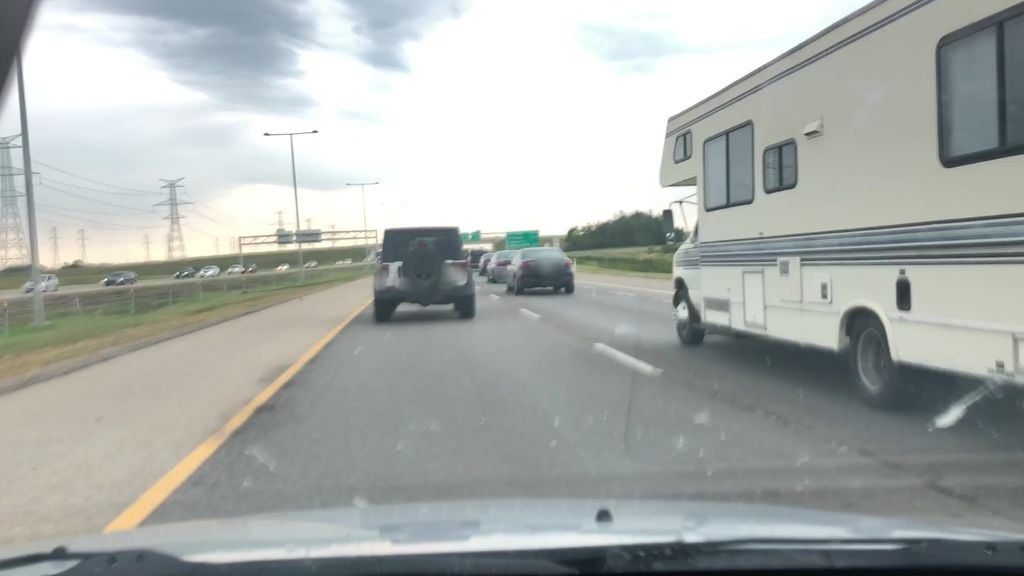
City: edmonton